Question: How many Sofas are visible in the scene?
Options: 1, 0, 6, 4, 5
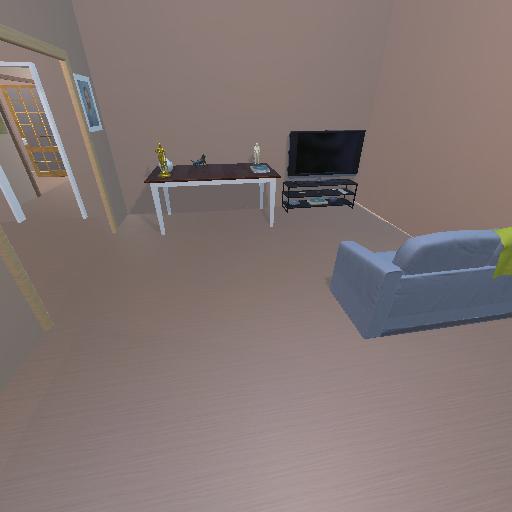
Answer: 1